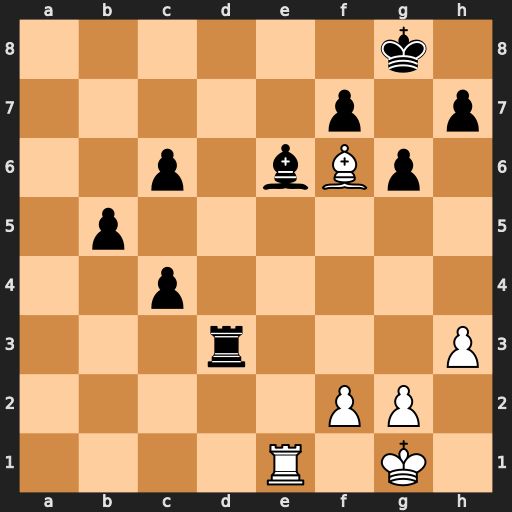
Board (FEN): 6k1/5p1p/2p1bBp1/1p6/2p5/3r3P/5PP1/4R1K1
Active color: w
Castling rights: -
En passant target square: -
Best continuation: Ra1 Rd8 Bxd8